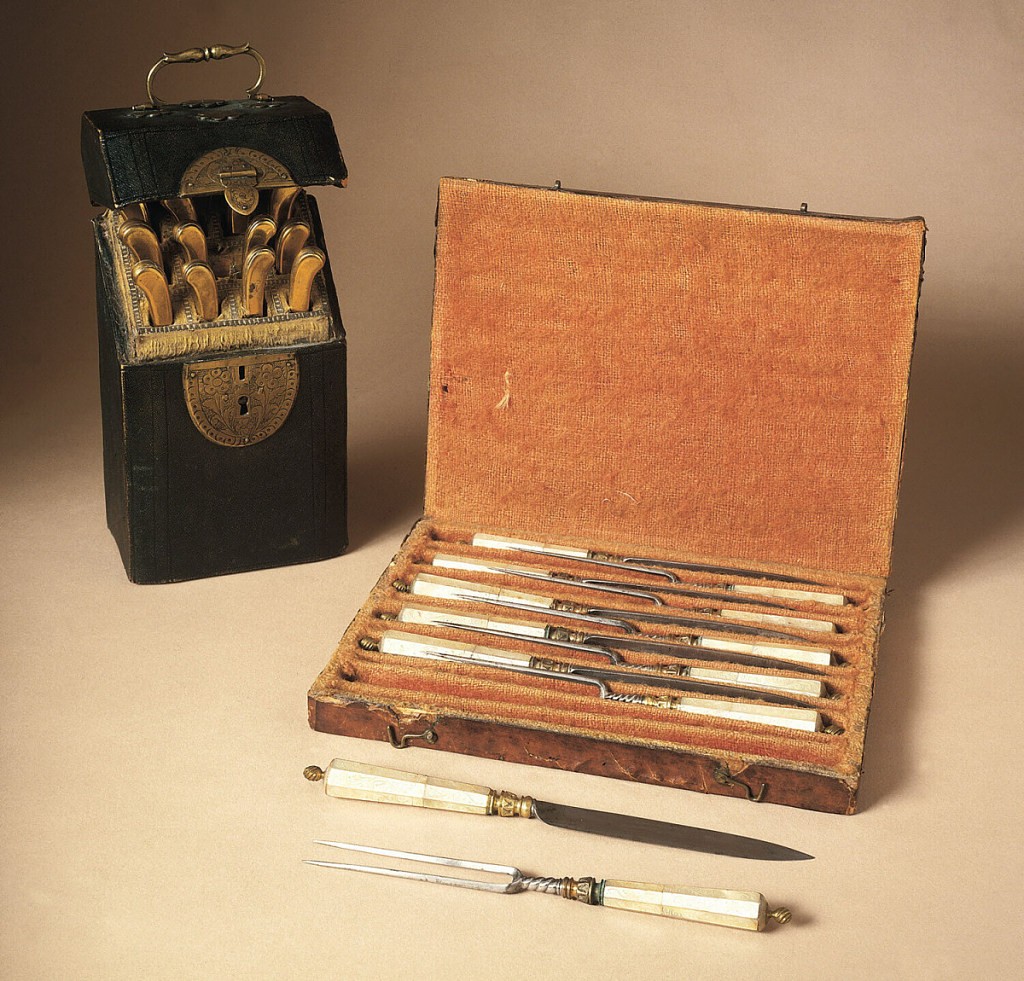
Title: Case
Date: ca. 1720–40
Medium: Wood, brass, shark skin, silk
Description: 1985-103-277-a/m: The blade with lower edge tapering towards the poi...;     1985-103-277-a: Flat rectangular case for twelve implements. Lid d...;     1985-103-277-b: Two long straight tines, rounded shoulders, spiral...;     1985-103-277-c: Two long straight tines, rounded shoulders, spiral...;     1985-103-277-d: Two long straight tines, rounded shoulders, spiral...;     1985-103-277-e: Two long straight tines, rounded shoulders, spiral...;     1985-103-277-f: Two long straight tines, rounded shoulders, spiral...;     1985-103-277-g: Two long straight tines, rounded shoulders, spiral...;     1985-103-277-h: The blade with lower edge tapering towards the poi...;     1985-103-277-i: The blade with lower edge tapering towards the poi...;     1985-103-277-j: The blade with lower edge tapering towards the poi...;     1985-103-277-k: The blade with lower edge tapering towards the poi...;     1985-103-277-l: brass. The blade with lower edge tapering towards ...;     1985-103-277-m: The blade with lower edge tapering towards the poi...;     1985-103-279-a: Rectangular wooden case, covered with shark skin, ...;     1985-103-279-b: Sabre-shaped blade with plain bolster. Flat pistol...;     1985-103-279-c: Knife has straight upper edge, lower edge tapering...;     1985-103-279-d: Knife has straight upper edge, lower edge tapering...;     1985-103-279-e: Knife has straight upper edge, lower edge tapering...;     1985-103-279-f: Knife has straight upper edge, lower edge tapering...;     1985-103-279-g: Knife has straight upper edge, lower edge tapering...;     1985-103-279-h: Two tines fork with  V-shaped join, baluster-shape...;     1985-103-279-i: Knife has straight upper edge, lower edge tapering...;     1985-103-279-j: Knife has straight upper edge, lower edge tapering...;     1985-103-279-k: Knife has straight upper edge, lower edge tapering...;     1985-103-279-l: Knife has straight upper edge, lower edge tapering...;     1985-103-279-m: Knife has straight upper edge, lower edge tapering...